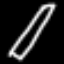
Label: pencil